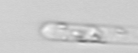
Label: Dactyliosolen_fragilissimus